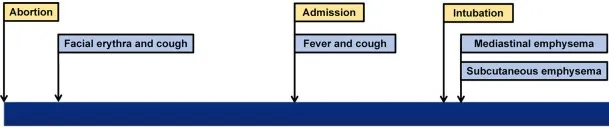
Clinical course of the patient. (A) Stage 1: from pathogeny to intubation.
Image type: chart (chart)